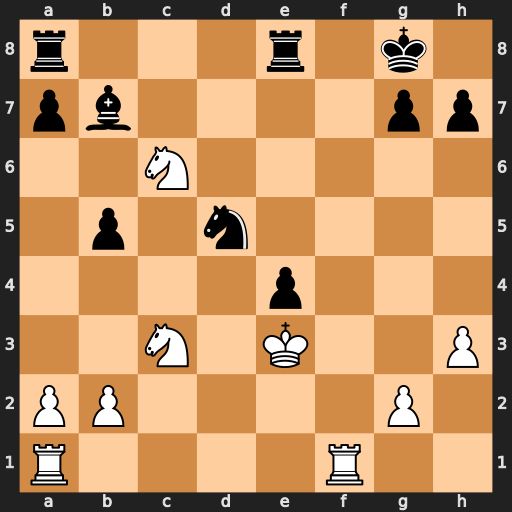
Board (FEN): r3r1k1/pb4pp/2N5/1p1n4/4p3/2N1K2P/PP4P1/R4R2
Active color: w
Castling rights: -
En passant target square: -
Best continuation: Nxd5 Bxc6 Nc7